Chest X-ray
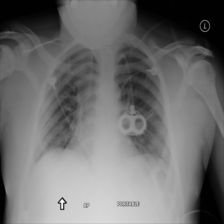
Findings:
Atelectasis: negative
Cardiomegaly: positive
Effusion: negative
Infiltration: negative
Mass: negative
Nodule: negative
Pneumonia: negative
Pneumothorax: negative
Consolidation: negative
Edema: negative
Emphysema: negative
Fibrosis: negative
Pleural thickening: negative
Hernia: negative